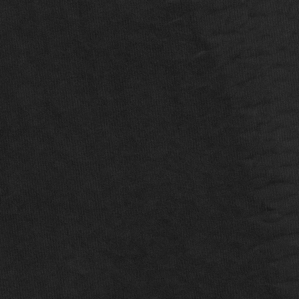
Label: non_frost